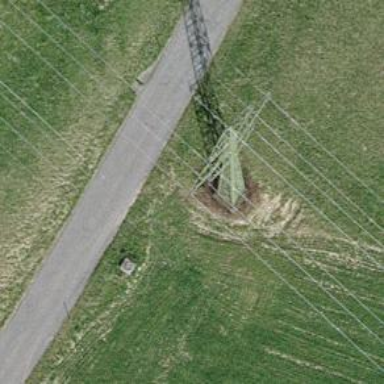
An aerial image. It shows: Lattice structure tower used for power transmission.